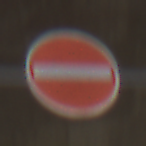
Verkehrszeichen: VerbotDerEinfahrt
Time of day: Midday
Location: Roofed (Special)
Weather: Overcast
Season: NotSpecified
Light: Natural